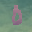
Label: 0